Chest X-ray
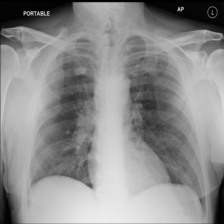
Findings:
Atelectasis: negative
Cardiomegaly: negative
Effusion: negative
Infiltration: negative
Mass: positive
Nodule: negative
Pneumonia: negative
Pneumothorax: negative
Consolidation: negative
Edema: negative
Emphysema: negative
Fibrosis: negative
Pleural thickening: negative
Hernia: negative